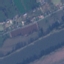
Land use / land cover: River